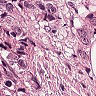
Metastatic tissue present: yes